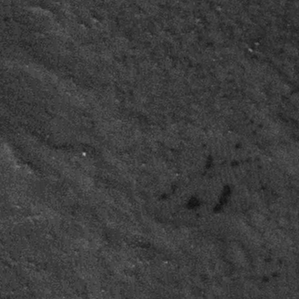
Label: frost